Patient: sex F, age 43
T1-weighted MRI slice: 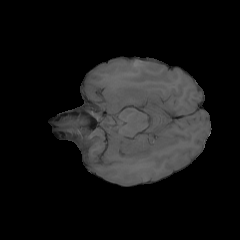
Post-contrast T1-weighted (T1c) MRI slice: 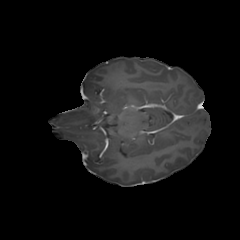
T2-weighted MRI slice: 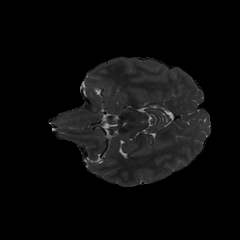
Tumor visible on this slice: no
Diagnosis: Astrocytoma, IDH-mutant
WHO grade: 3